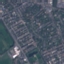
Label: Residential